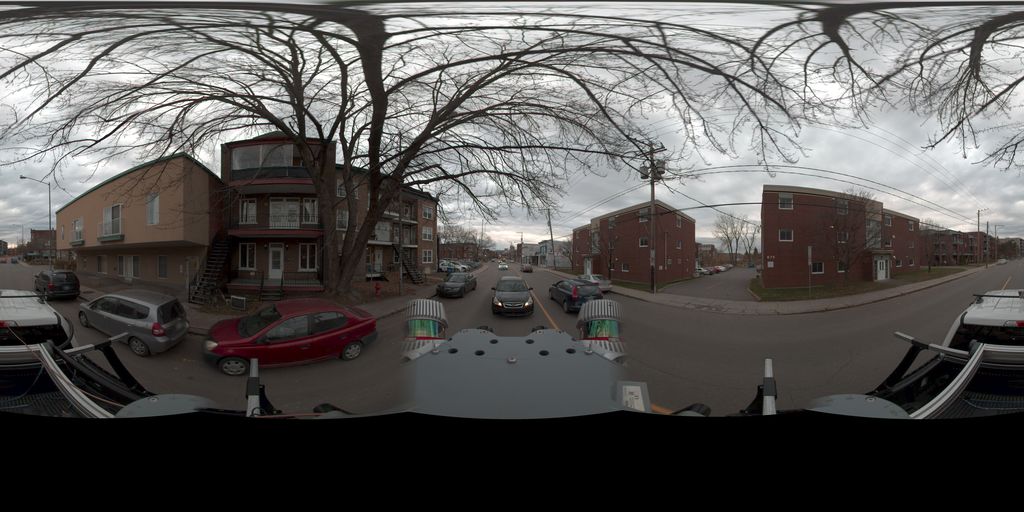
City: quebec_city